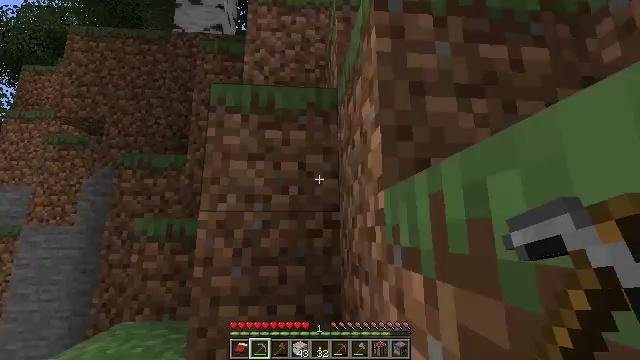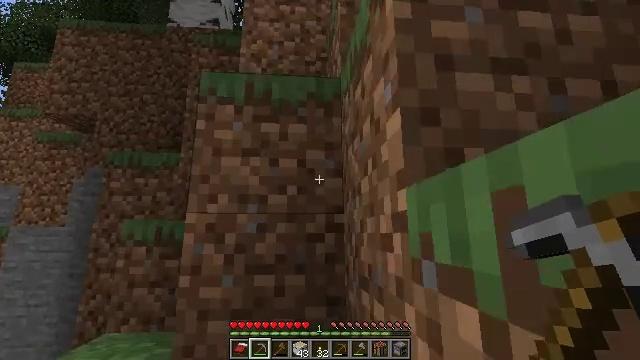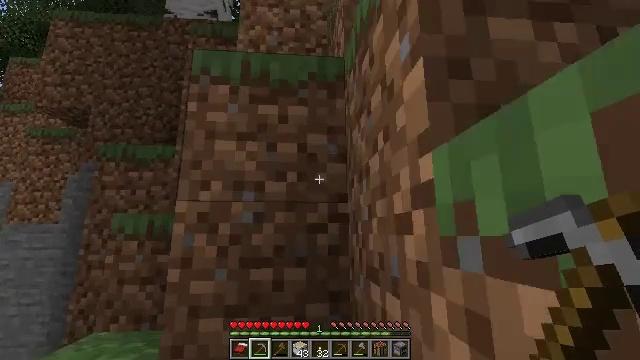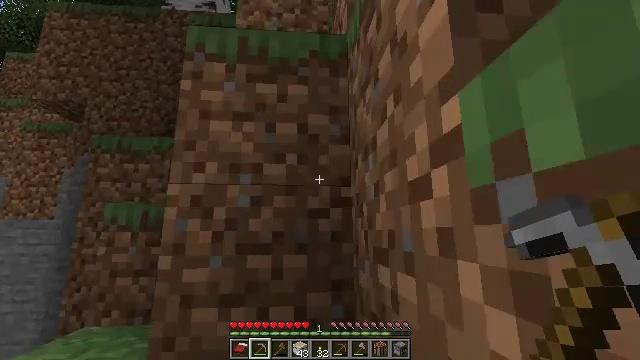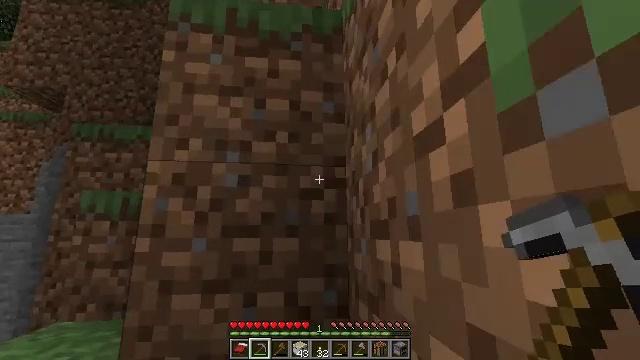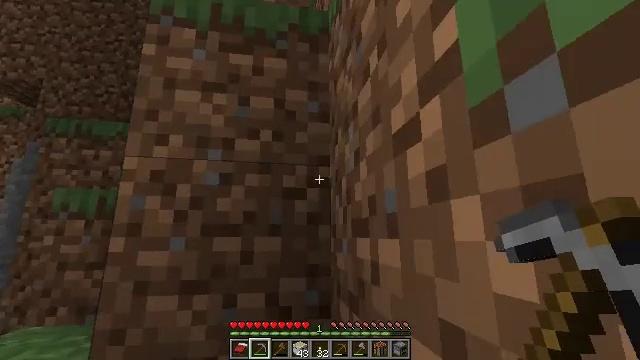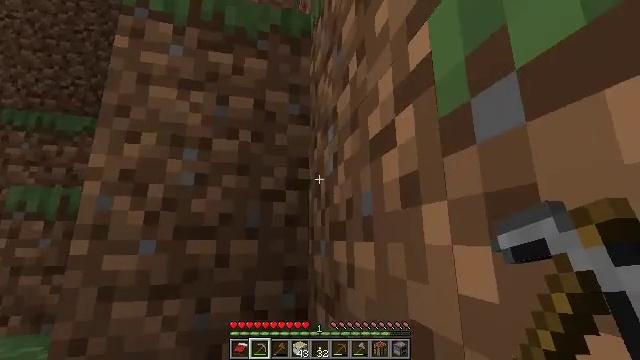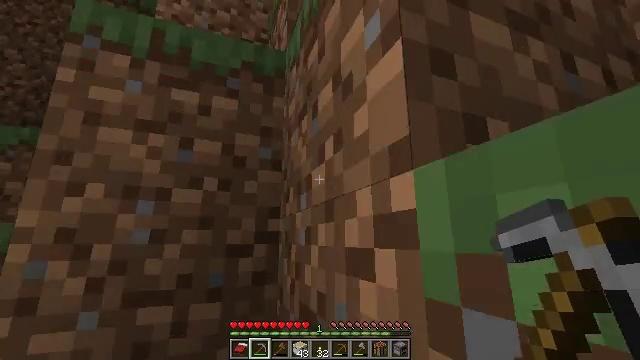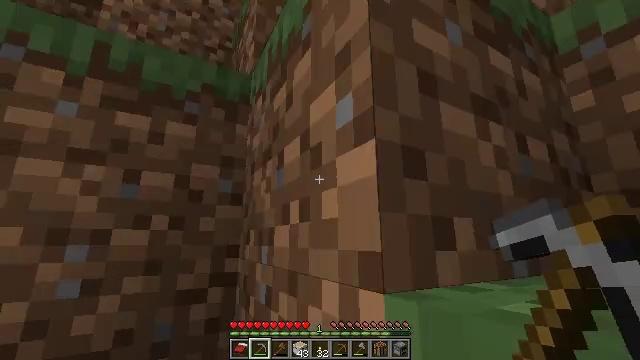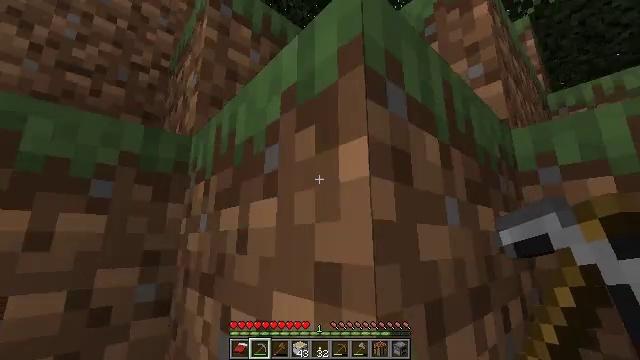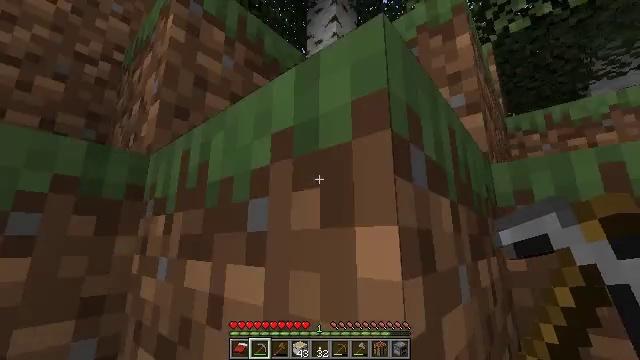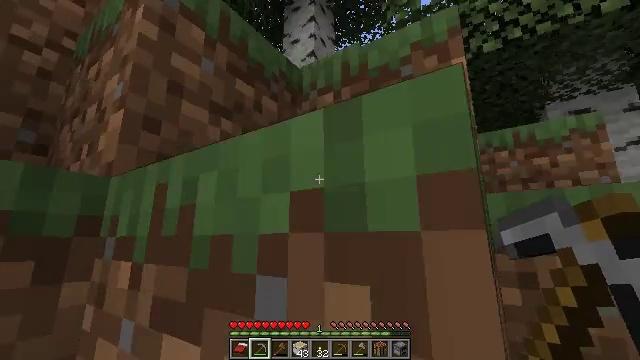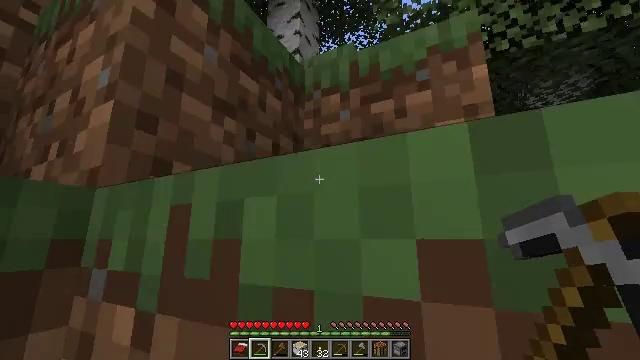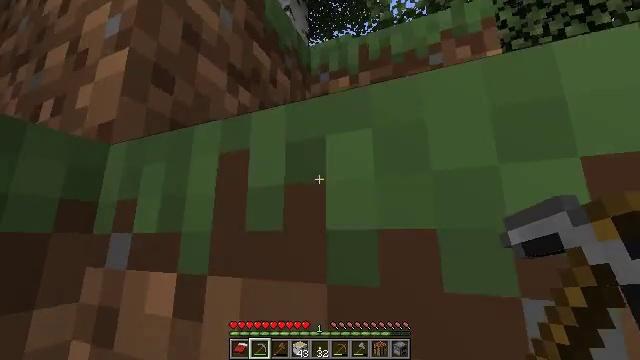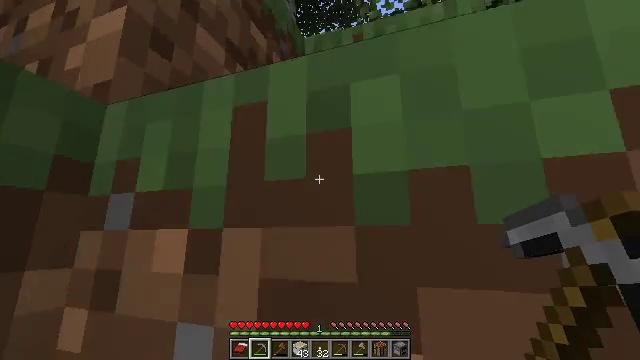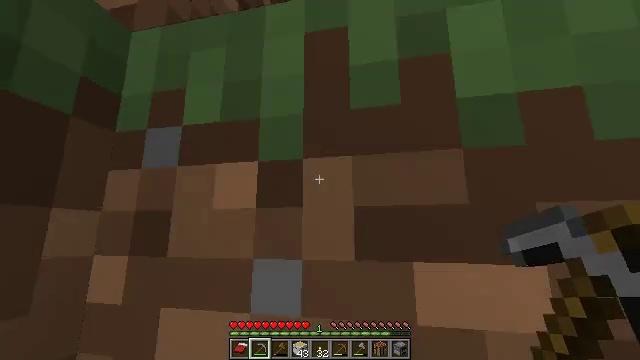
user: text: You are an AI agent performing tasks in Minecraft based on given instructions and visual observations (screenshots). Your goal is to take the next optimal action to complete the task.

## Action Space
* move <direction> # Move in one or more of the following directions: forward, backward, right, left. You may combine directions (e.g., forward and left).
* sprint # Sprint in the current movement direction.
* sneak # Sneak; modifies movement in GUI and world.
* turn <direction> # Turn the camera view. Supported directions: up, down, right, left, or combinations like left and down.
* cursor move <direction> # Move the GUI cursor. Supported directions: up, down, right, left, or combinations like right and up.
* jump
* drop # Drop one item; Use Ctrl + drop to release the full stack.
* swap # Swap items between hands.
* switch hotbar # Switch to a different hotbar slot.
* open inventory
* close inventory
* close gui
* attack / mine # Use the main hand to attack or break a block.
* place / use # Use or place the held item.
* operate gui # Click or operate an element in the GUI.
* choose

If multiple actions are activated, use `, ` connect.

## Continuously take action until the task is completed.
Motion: motion action
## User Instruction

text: Break the birch leaves block.
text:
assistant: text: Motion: move forward, sprint, jump
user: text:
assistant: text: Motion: move forward, sprint, jump
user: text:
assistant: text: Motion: move forward, sprint, jump
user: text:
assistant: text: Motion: move forward, sprint, turn right
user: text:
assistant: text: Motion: move forward, sprint, turn right
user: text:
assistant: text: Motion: move forward, sprint, turn right
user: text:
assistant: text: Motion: move forward, sprint, turn right, jump
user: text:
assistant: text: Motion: move forward, sprint, turn right, jump
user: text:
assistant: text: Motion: move forward, sprint, turn right, jump
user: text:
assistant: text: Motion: move forward, sprint, turn right, jump
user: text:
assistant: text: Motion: move forward, sprint, turn right
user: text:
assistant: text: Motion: move forward, sprint, turn right
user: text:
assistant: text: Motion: move forward, sprint, turn right
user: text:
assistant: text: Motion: move forward, sprint, turn right
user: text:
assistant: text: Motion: move forward, sprint, turn right and down
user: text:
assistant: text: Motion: move forward, sprint, turn right and down
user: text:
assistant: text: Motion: move forward, sprint, turn right
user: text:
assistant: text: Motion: move forward, sprint, turn right
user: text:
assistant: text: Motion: move forward, sprint, turn right
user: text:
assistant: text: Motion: move forward, sprint, turn right
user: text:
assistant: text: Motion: move forward, sprint, turn right
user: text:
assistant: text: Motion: move forward, sprint, turn right
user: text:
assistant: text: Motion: move forward, sprint, turn right and down
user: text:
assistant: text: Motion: move forward, sprint
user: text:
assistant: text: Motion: sprint
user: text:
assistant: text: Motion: sprint
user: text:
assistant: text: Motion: move forward, sprint, turn left and down
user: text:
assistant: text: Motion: move forward, sprint, turn left
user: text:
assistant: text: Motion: move forward, sprint, turn left, jump
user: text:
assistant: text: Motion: move forward, sprint, turn left and up, jump